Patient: sex M, age 62
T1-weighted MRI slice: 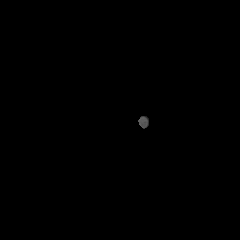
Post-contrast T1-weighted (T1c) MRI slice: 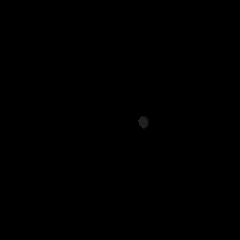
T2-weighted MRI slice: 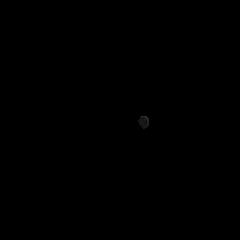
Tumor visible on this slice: no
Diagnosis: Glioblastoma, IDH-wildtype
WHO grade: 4